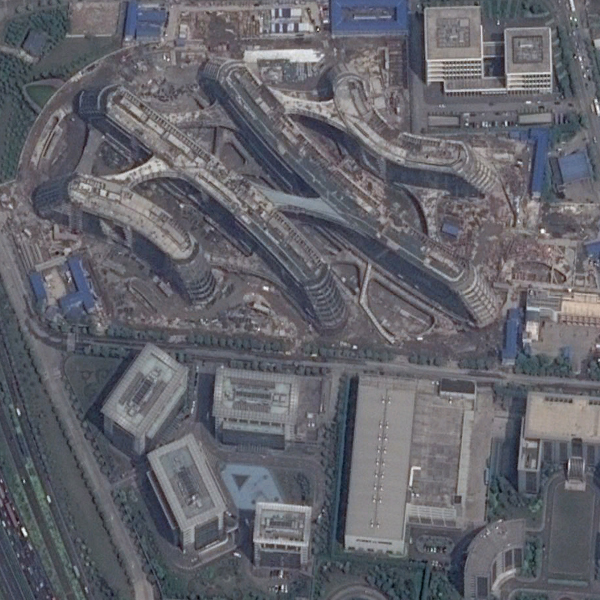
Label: Commercial